Question: I'm trying to achieve two things:
To change the height of the popover to the number of cells in my static table view (which works).
But for the popovers width to be configurable using the storyboard builder.
'''
- (void)viewDidLoad
{
CGRect popoverBounds = self.view.frame;
[self.tableView sizeToFit];
CGRect newBounds = self.tableView.bounds;
newBounds.size.width = popoverBounds.size.width;
self.tableView.bounds = newBounds;
self.preferredContentSize = self.tableView.contentSize;
}
'''
currently this sets the popover to the width of the table view.

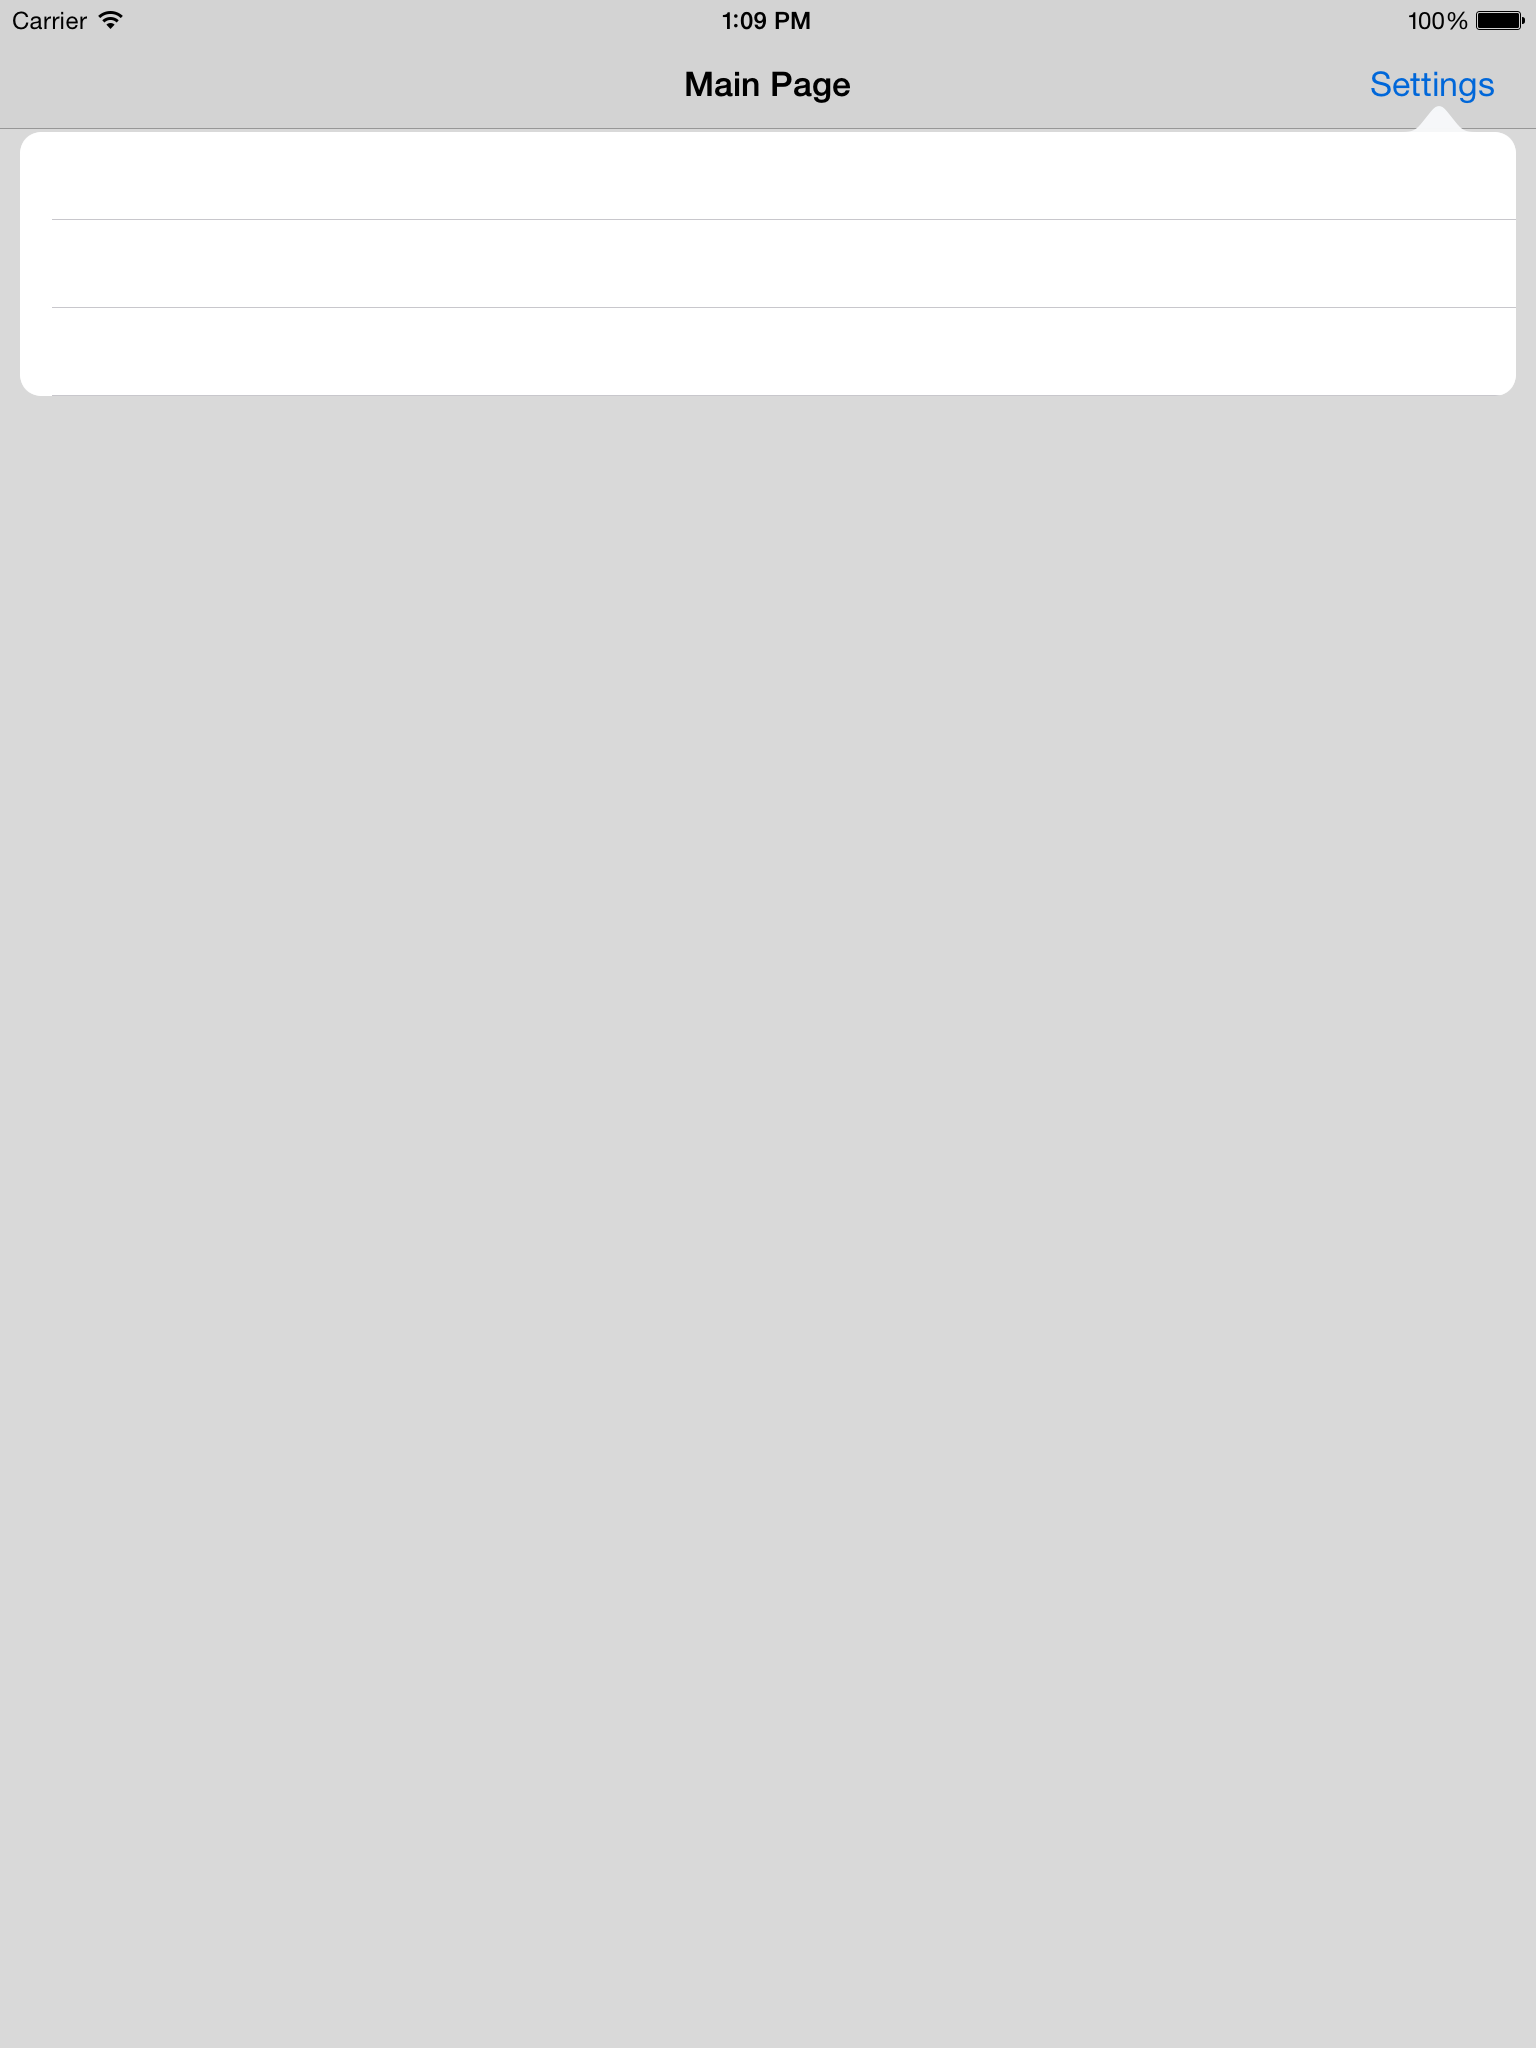
Answer: Problem is inside this line:
'''
self.tableView.bounds = newBounds;
'''
You change internal bounds, instead of frame, you need to use:
'''
self.tableView.frame = newBounds;
'''